Field crop: tomato
Growth stage: 2
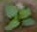
Species: solanum